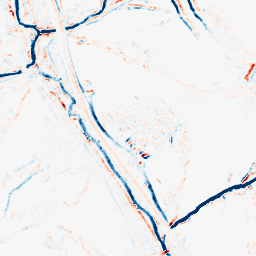
Category: morphological
Decomposition family: morphological_diamond
Decomposition parameters: operation: average
radius: 3
Upsampling method: bilinear
Upsampling parameters: scale: 2
Upsampling scale: 2